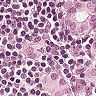
Metastatic tissue present: yes